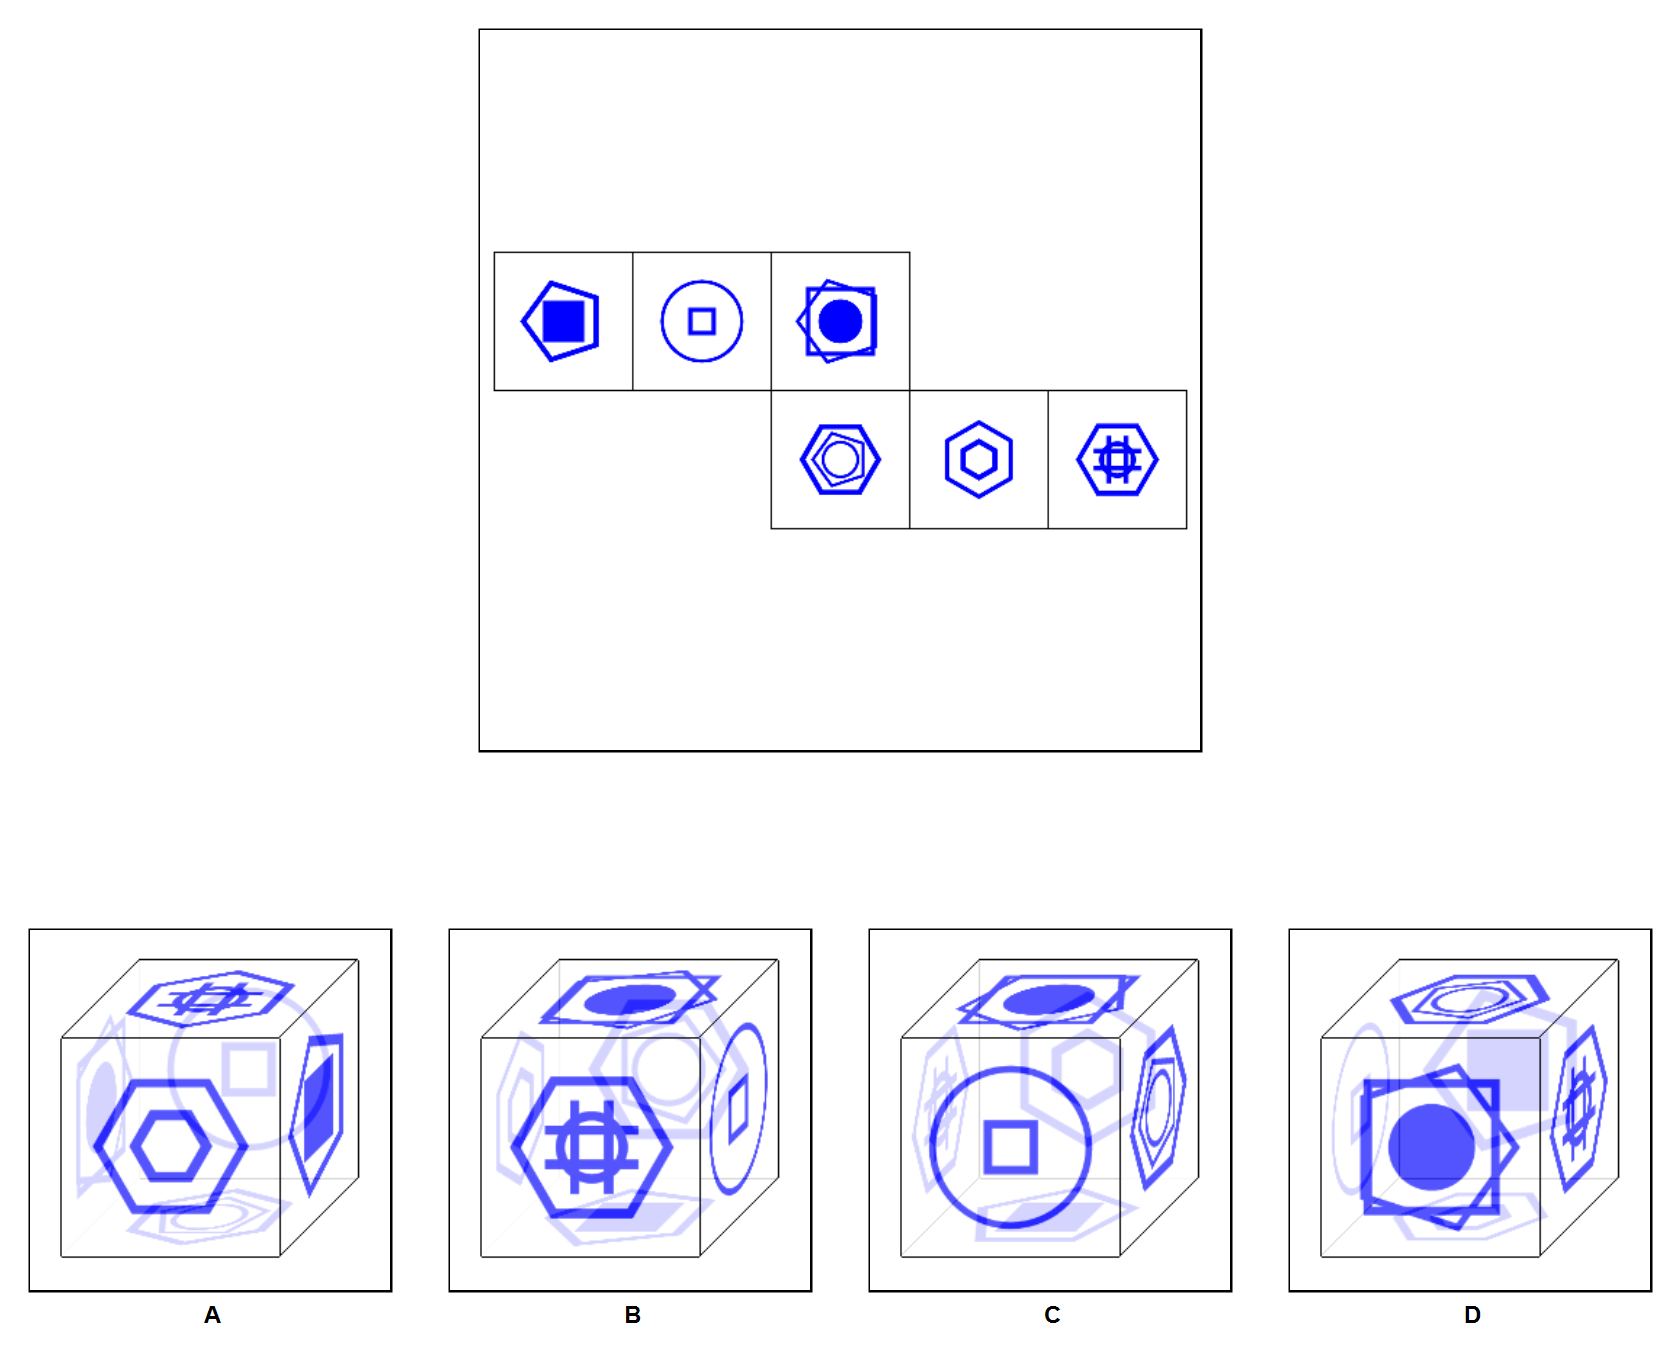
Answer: D